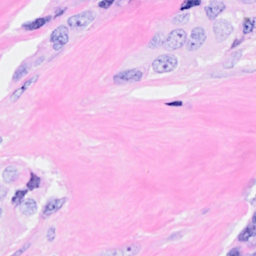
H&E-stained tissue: Breast